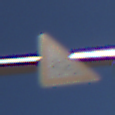
Verkehrszeichen: RadverkehrRechts
Umgebung: Outdoor, RoadRail
Tageszeit: MorningAfternoon
Wetter: Clear
Licht: Natural
Jahreszeit: NotSpecified
Kontrast: HighContrast